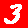
Digit: 3